Field crop: maize
Growth stage: 2
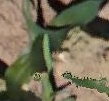
Species: maize